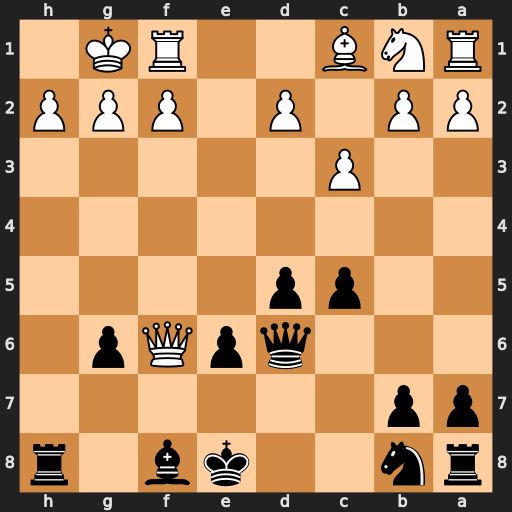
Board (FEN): rn2kb1r/pp6/3qpQp1/2pp4/8/2P5/PP1P1PPP/RNB2RK1
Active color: b
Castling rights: kq
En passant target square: -
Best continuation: Qxh2#